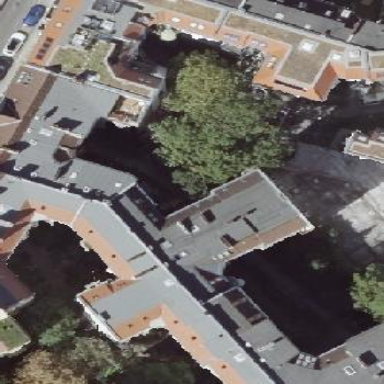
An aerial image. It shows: Residential building with unique double saltbox roof shape.